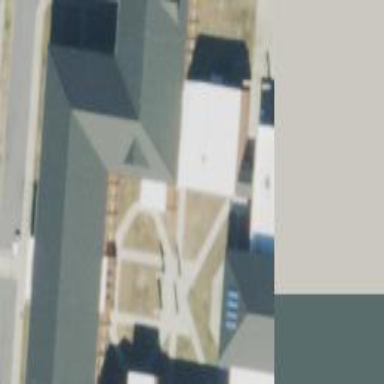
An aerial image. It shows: Courtyard that is man-made.